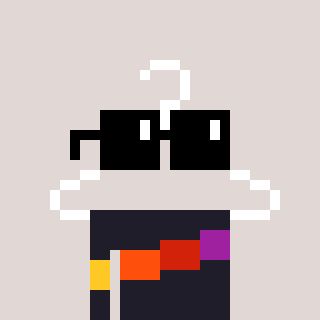
a pixel art character with square black sunglasses, a hanger-shaped head and a grayscale-colored body on a warm background